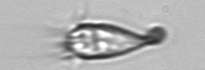
Label: Paratontonia_gracillima